Aerial crown-view tile of a tropical tree (Barro Colorado Island, Panama), acquired 20250124:
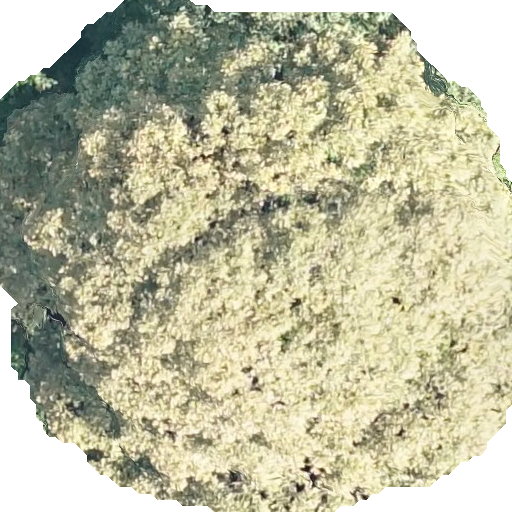
Species: Dipteryx oleifera
GBIF accepted scientific name: Dipteryx oleifera
Crown area: 348.273 m²